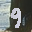
Label: 9